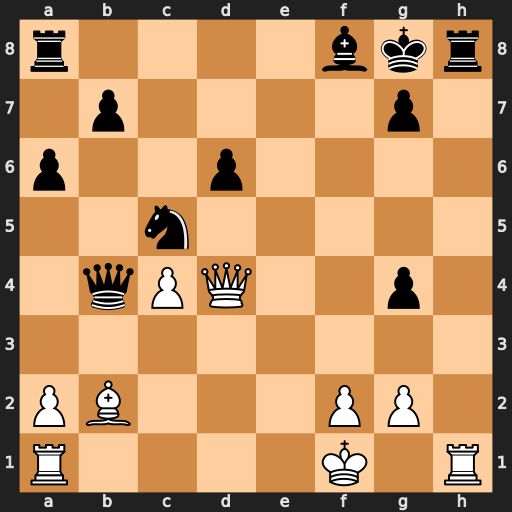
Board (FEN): r4bkr/1p4p1/p2p4/2n5/1qPQ2p1/8/PB3PP1/R4K1R
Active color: w
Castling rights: -
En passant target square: -
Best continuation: Qd5+ Ne6 Qxe6#